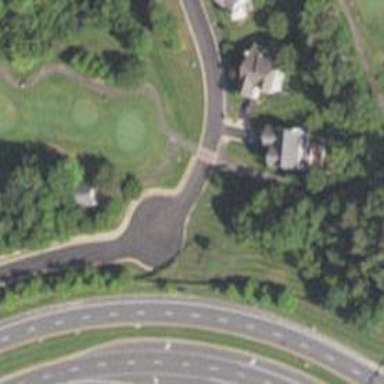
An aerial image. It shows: Service road used as golf cart path.